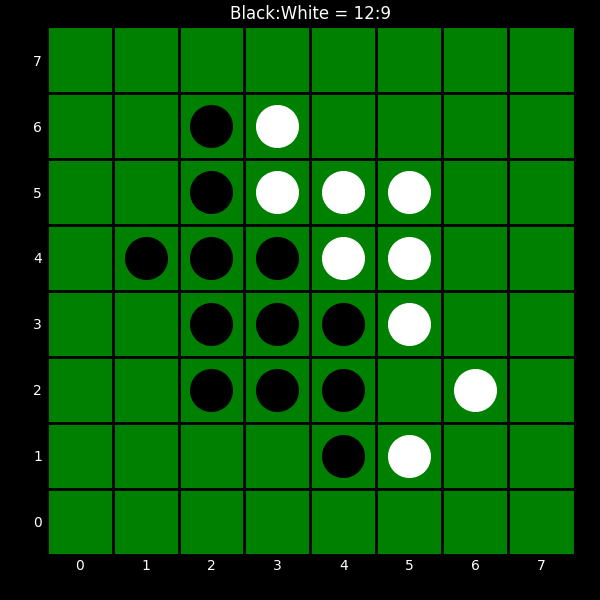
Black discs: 12
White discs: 9